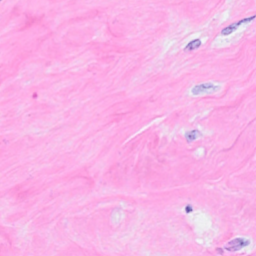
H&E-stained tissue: Breast